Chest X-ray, PA view. Patient: 57 years old, sex F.
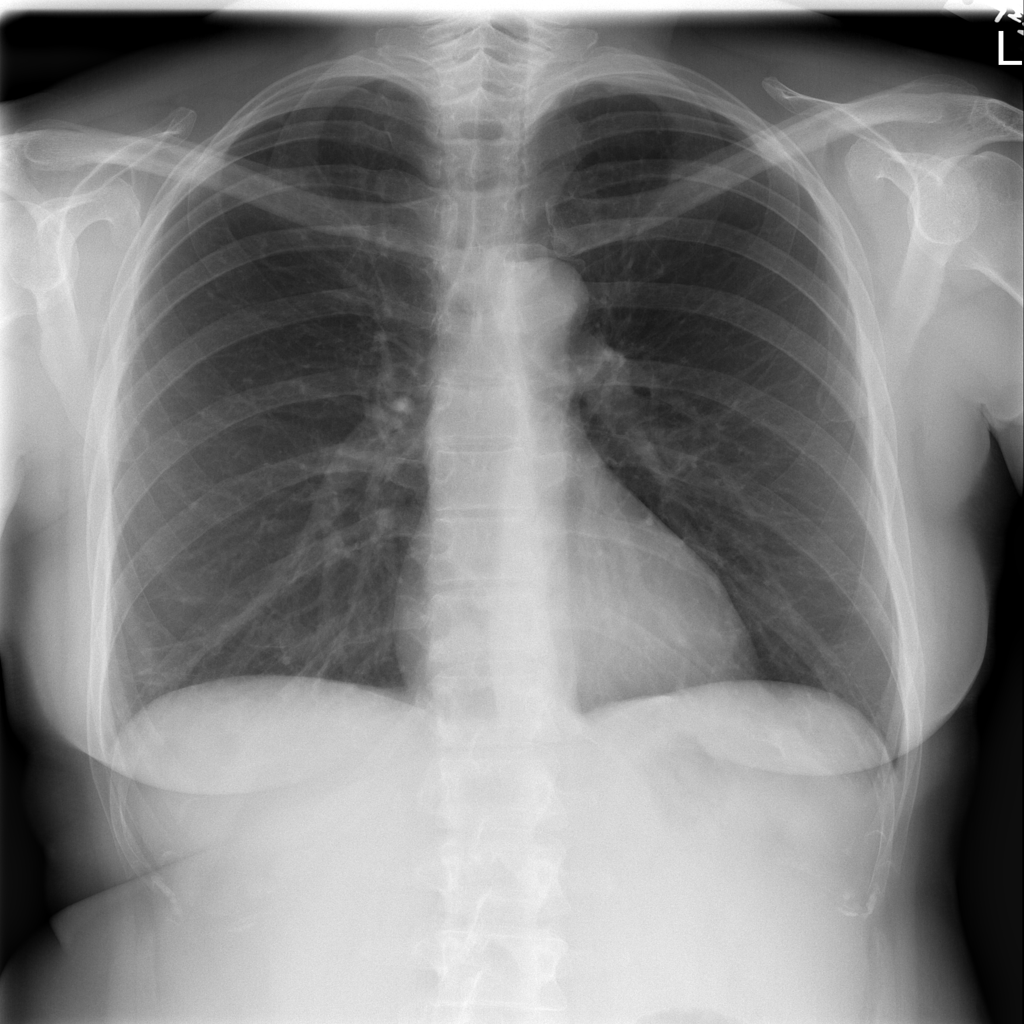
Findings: No Finding